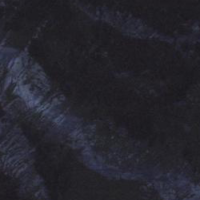
EUNIS habitat code: 48
Species observed at this site:
Pinguicula leptoceras
Gymnadenia conopsea